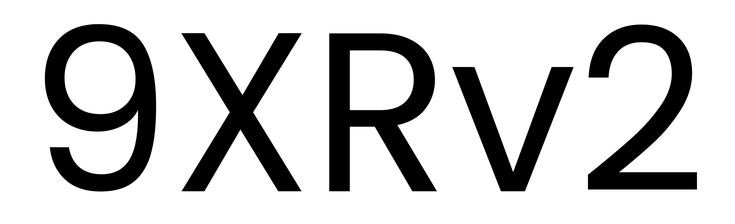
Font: Poppins-Regular